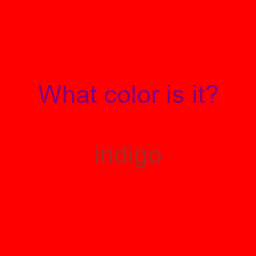
Color: brown
Color name shown: indigo
Background color: red
Question text color: purple